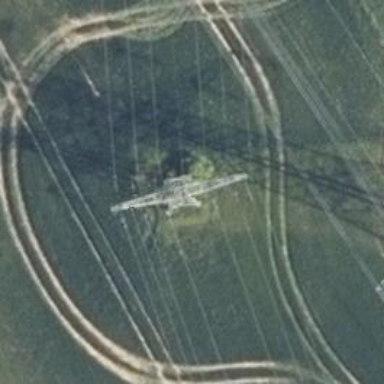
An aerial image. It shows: Power tower.